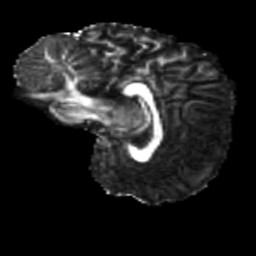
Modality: FA
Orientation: sagittal
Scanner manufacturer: siemens
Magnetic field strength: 3 T
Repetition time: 4 s
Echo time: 0.0594 s